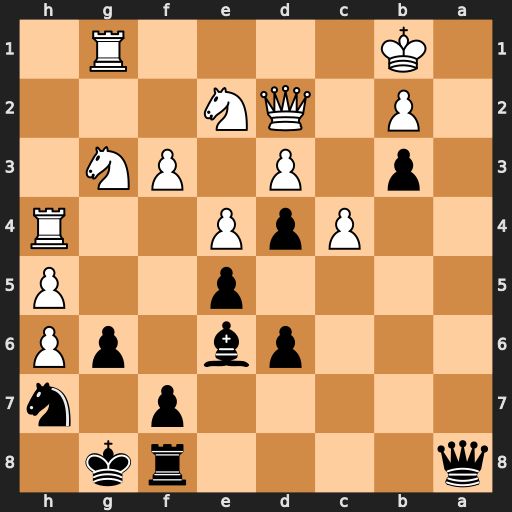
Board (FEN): q4rk1/5p1n/3pb1pP/4p2P/2PpP2R/1p1P1PN1/1P1QN3/1K4R1
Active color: b
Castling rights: -
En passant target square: -
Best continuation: Qa2+ Kc1 Qa1#